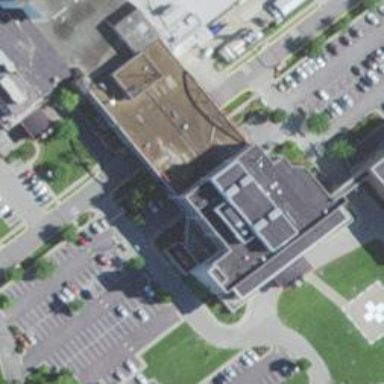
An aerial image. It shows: Clinic.